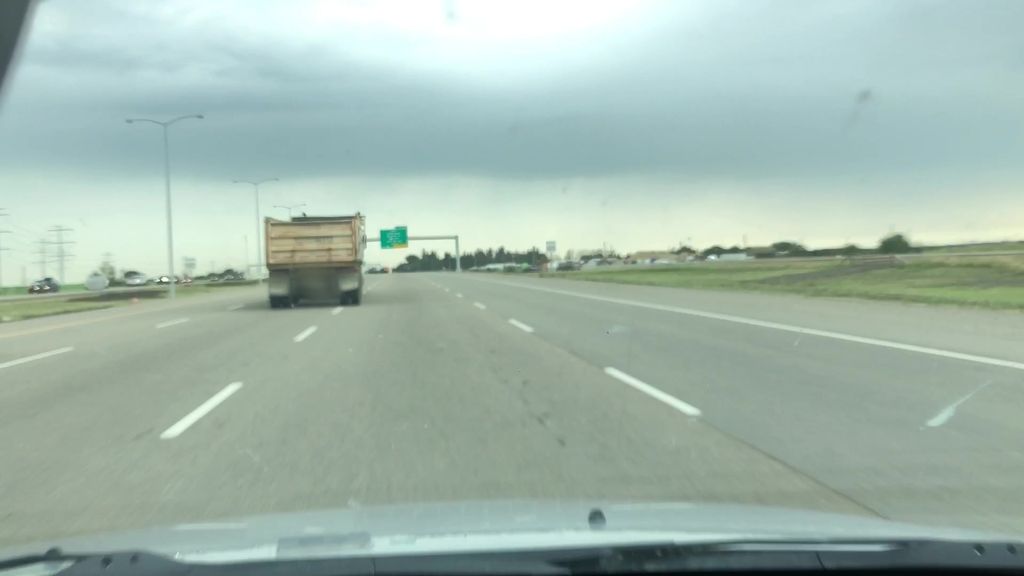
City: edmonton